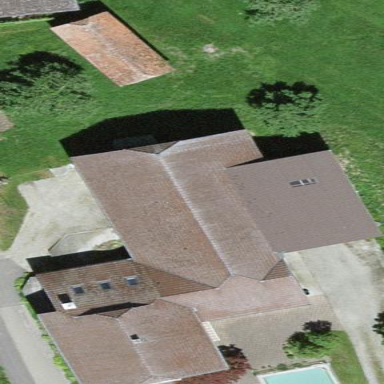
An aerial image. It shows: Farm building.